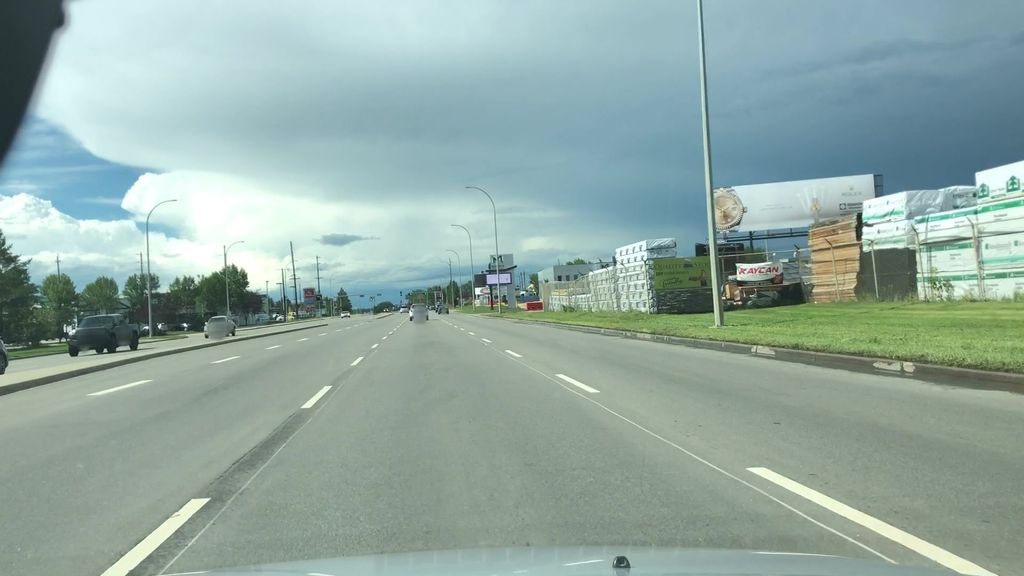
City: edmonton